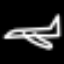
Label: airplane